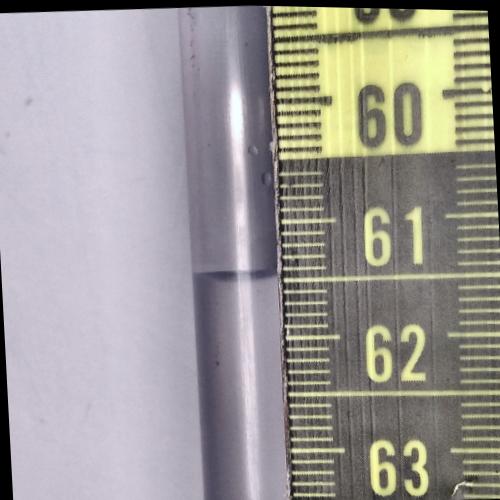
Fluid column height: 61.5 cm